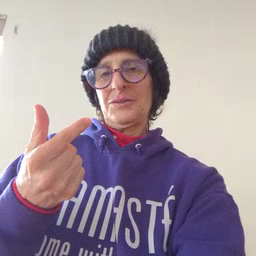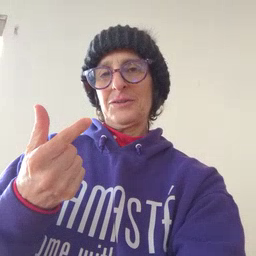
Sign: dog